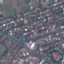
Land use / land cover: Residential